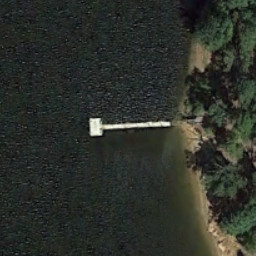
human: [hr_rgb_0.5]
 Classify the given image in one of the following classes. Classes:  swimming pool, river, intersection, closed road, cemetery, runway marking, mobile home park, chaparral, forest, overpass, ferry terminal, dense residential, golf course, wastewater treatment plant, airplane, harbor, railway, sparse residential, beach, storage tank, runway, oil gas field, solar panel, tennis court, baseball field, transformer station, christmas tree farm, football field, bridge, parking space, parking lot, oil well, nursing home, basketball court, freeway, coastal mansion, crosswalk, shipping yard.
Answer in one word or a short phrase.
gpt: ferry terminal